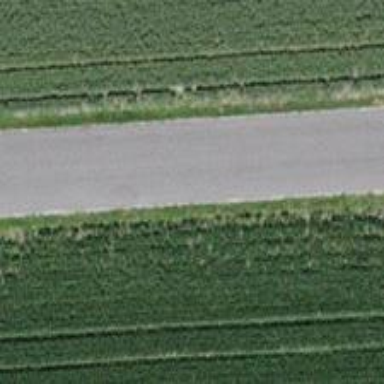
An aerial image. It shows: Tertiary road.